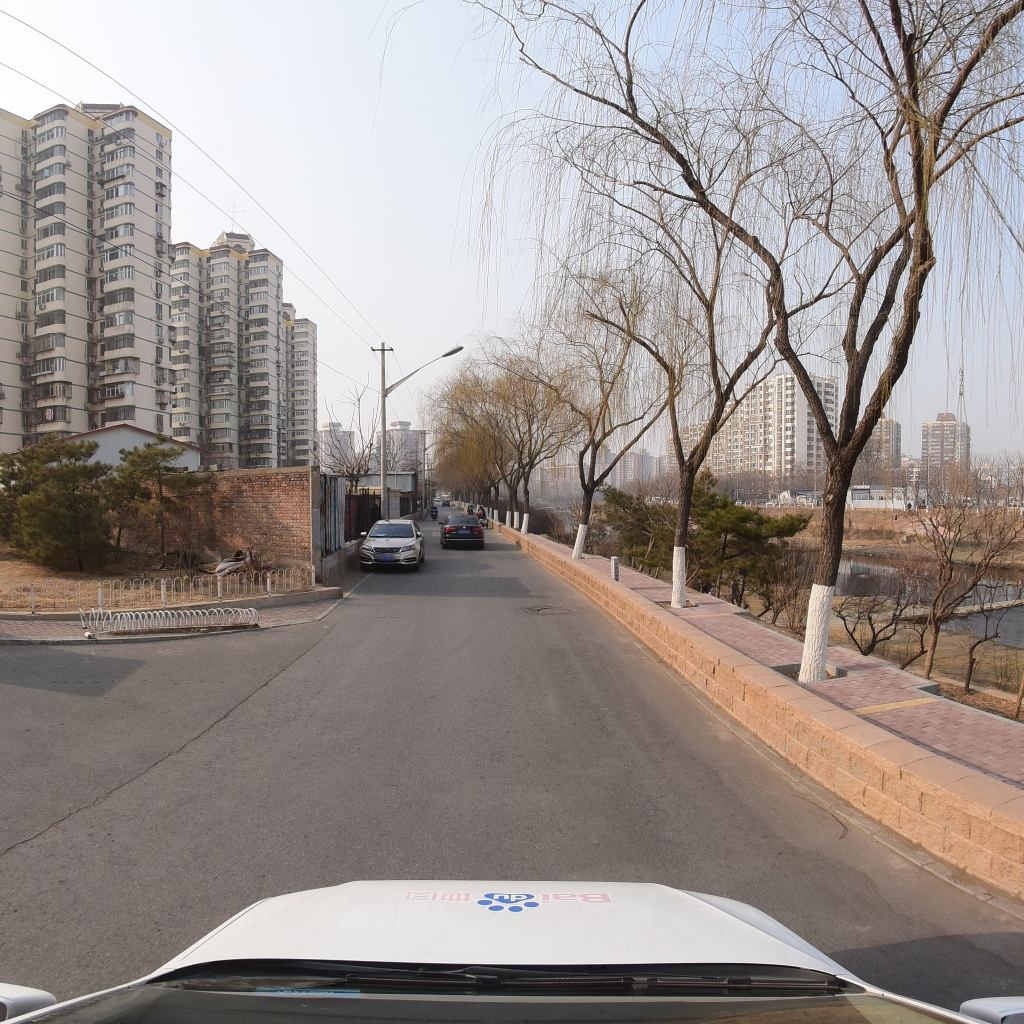
Region: Fengtai
Road damage annotations: longitudinal crack, manhole cover